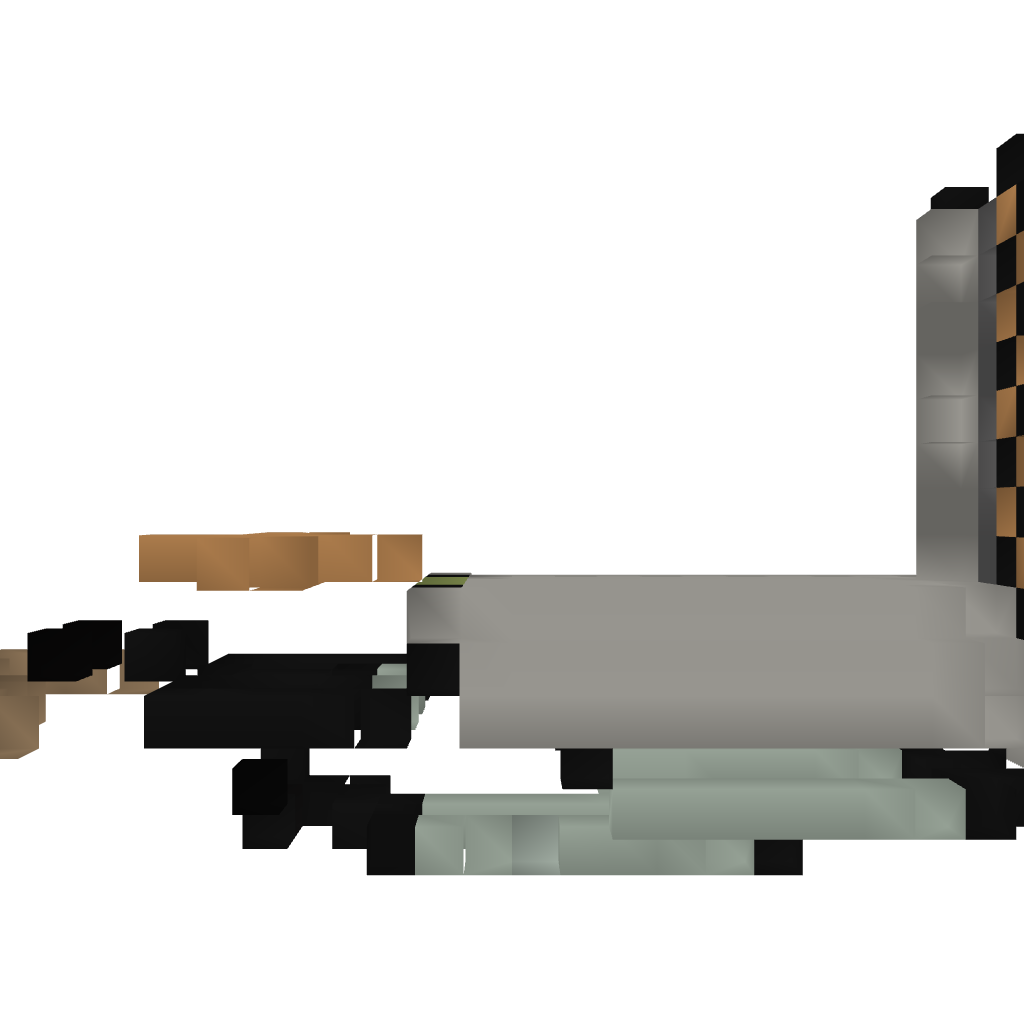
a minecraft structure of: Automatic TNT Cannon